Field crop: maize
Growth stage: 2
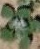
Species: chenopodium